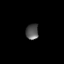
Tissue: lung
Cell type: Epithelial cells
Senescence score: 0.2335
Nuclear area (px): 195
Mean DAPI intensity: 85.323